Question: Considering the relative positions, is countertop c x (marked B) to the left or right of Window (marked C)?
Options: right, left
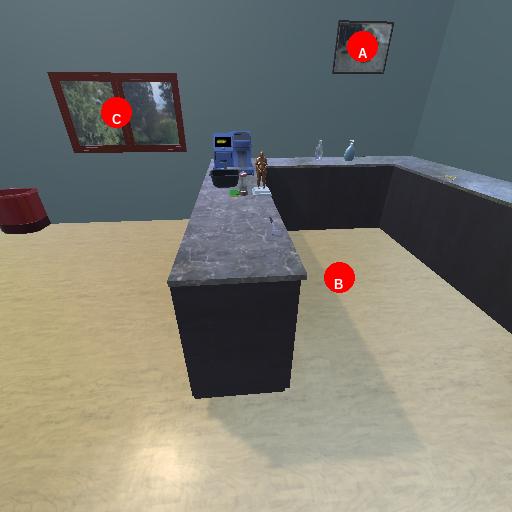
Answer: right